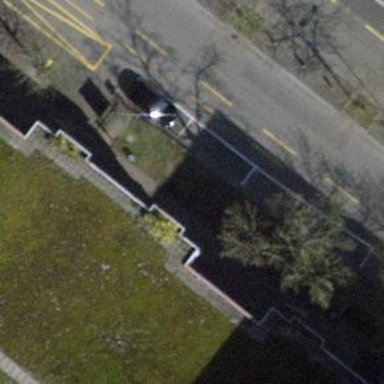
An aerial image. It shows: Post box.